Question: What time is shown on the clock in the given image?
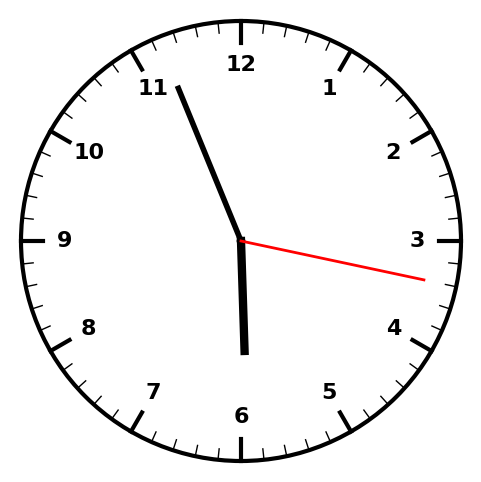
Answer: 05:56:17